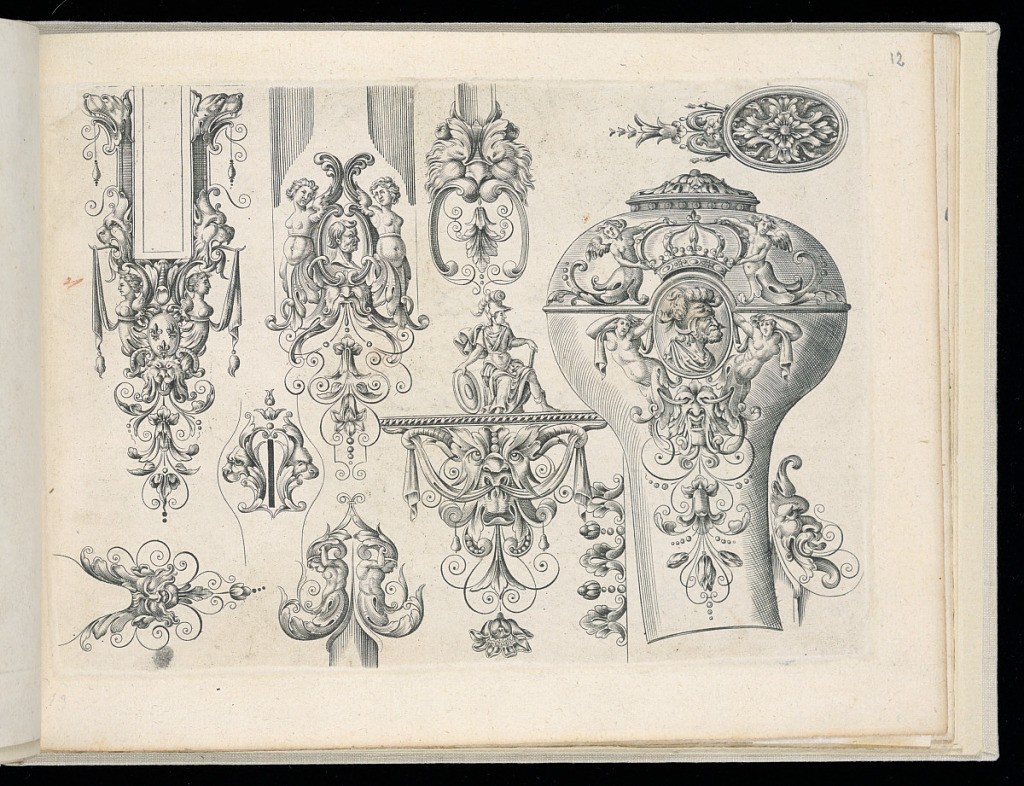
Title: Designs for Gun Parts and Ornament
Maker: Thobie Tourneur, Le Thuraine, French, active ca. 1630 – ca. 1690
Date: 1660
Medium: Engraving on laid paper
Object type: Print
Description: Designs for gun parts (butt and ornament) decorated with grotesque ornaments, mascarons (masks), fantastical animals, figures, profile portraits, crown, French Royal coat of arms, cartouche, flowers, drapery, angels, flowers, scrolling leaves (rinceaux), and fleurons.